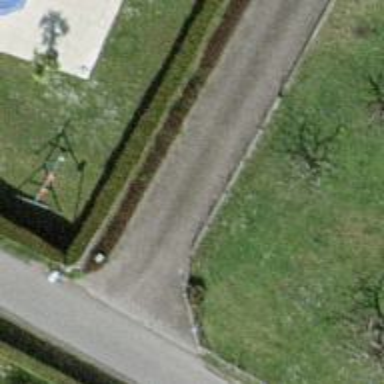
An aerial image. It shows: Service road with paving stones.